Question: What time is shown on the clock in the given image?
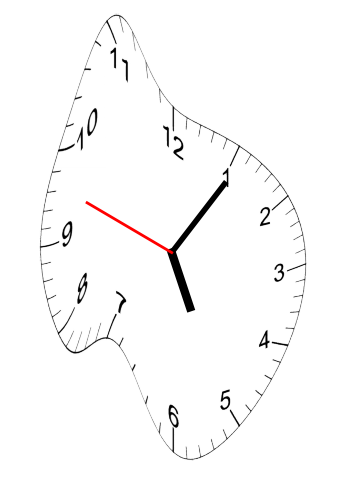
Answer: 05:05:48